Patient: sex F, age 60
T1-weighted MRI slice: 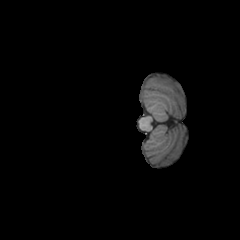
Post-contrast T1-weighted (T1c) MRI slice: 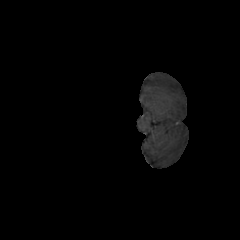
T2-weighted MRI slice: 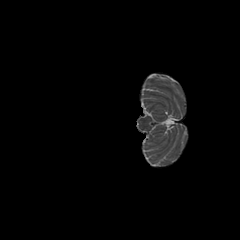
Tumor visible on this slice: no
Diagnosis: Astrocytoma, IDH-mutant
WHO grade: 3